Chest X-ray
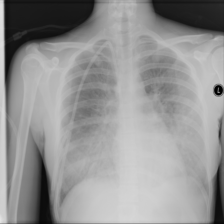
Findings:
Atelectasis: negative
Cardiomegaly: negative
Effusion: negative
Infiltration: positive
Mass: negative
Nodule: negative
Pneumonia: negative
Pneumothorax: negative
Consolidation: negative
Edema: positive
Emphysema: negative
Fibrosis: negative
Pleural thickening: negative
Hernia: negative